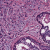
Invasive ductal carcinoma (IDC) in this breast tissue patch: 1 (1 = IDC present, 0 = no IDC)